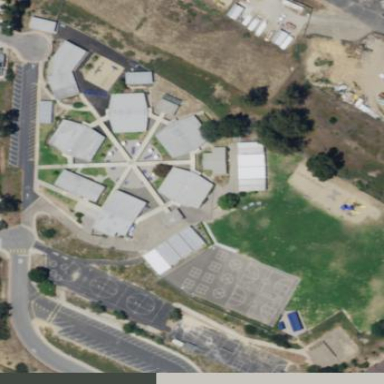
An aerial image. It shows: School building.